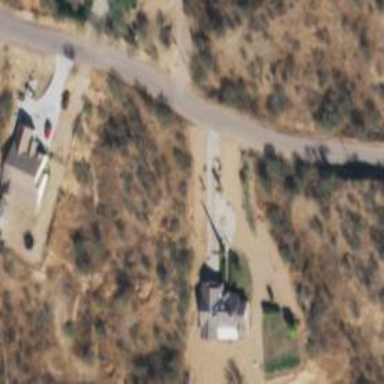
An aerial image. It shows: Driveway leading to service road.